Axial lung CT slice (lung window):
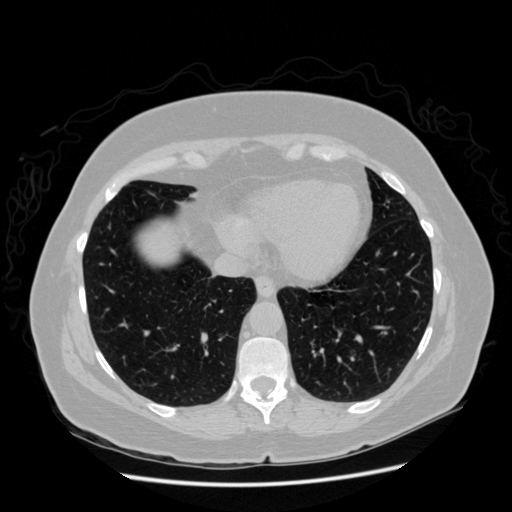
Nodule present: no